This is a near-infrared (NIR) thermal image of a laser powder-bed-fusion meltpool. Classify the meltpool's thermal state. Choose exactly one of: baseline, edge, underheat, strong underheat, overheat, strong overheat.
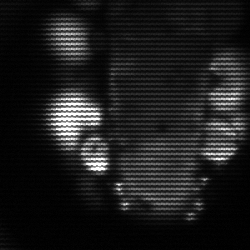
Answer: strong underheat